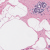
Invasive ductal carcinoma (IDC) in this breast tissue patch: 0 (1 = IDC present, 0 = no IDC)